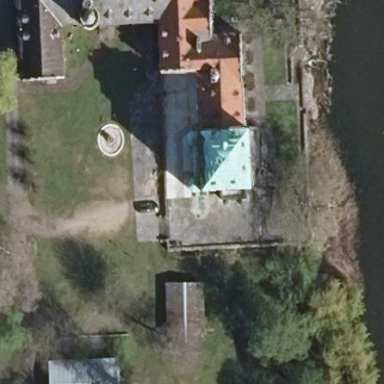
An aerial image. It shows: Historic castle building designed in the style of manor.